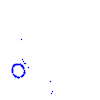
Particle: proton